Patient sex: M
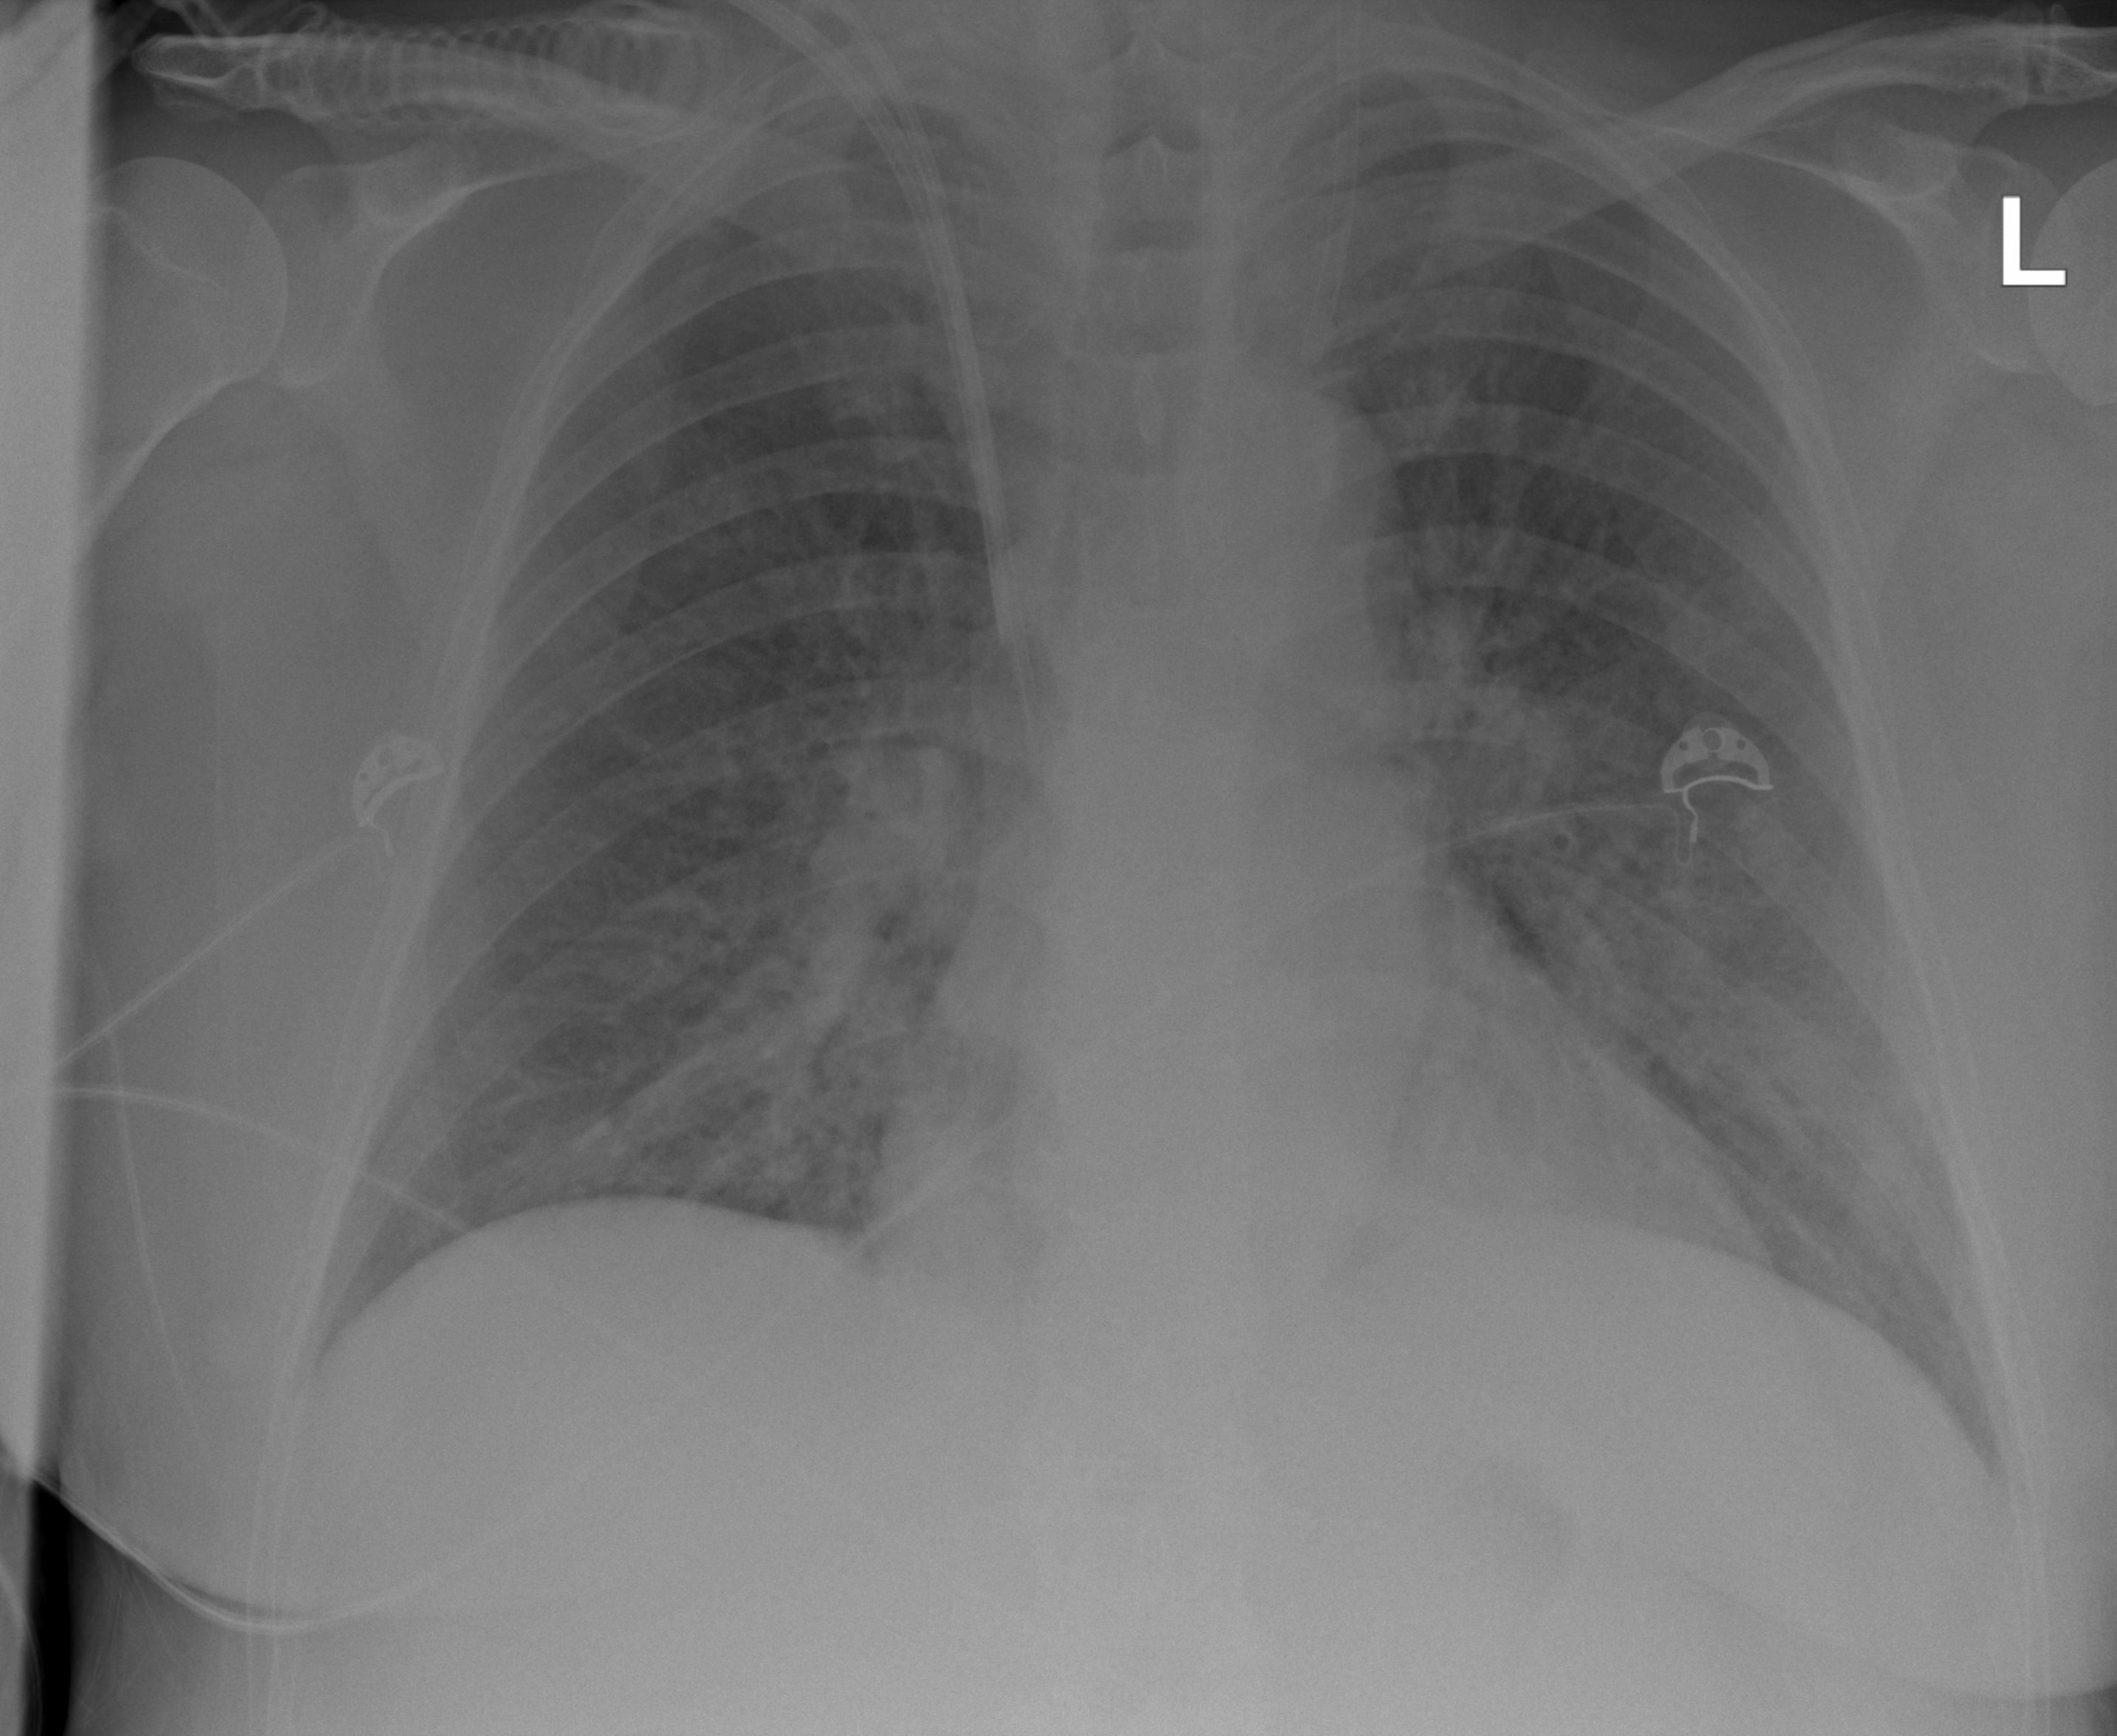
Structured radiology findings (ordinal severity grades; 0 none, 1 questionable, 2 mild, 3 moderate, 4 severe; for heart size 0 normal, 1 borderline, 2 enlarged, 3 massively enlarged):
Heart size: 2
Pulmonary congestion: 3
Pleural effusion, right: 0
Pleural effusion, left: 0
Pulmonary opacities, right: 3
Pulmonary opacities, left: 3
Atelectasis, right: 2
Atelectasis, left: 2